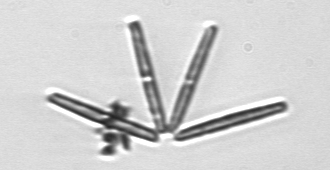
Label: Thalassionema